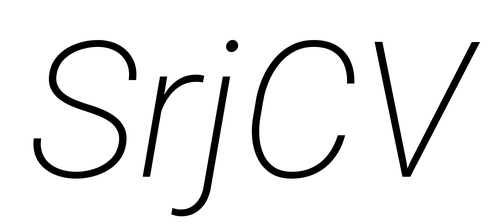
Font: Roboto-Italic_ExtraLight_Italic